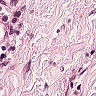
Metastatic tissue present: no